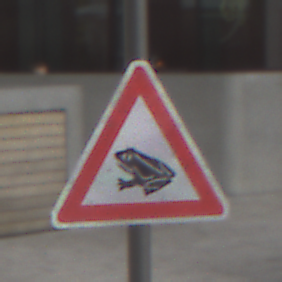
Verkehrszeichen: AmphibienwanderungRechts
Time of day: Midday
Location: Outdoor (Urban)
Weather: Overcast
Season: NotSpecified
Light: Natural